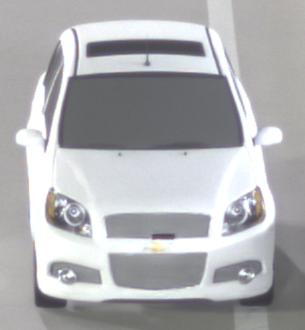
Make: Chevrolet
Model: Aveo 1.2
Detailed model: Aveo
Model produced from: 2008/06
Model produced until: 2011/01
Doors: 3
Color: white
Road condition: dry road
Daytime: night
Contrast: high contrast